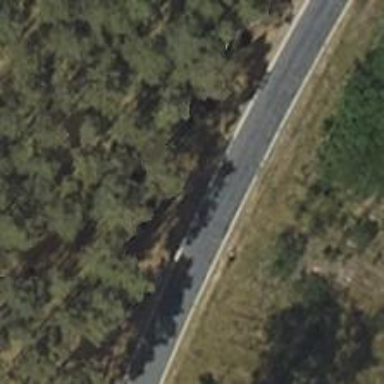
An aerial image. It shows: Secondary road with asphalt surface.